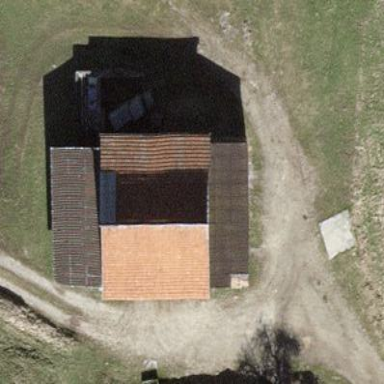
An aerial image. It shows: Farmyard area.